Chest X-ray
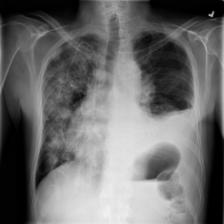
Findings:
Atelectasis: positive
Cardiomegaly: negative
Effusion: positive
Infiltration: positive
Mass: positive
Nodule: negative
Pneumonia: negative
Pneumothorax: negative
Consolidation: positive
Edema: negative
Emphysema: negative
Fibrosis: negative
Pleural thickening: positive
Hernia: negative